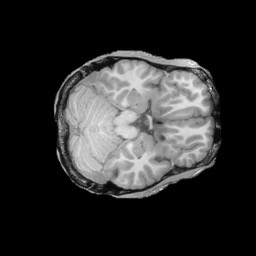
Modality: T1w
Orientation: axial
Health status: ill
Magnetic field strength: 3 T